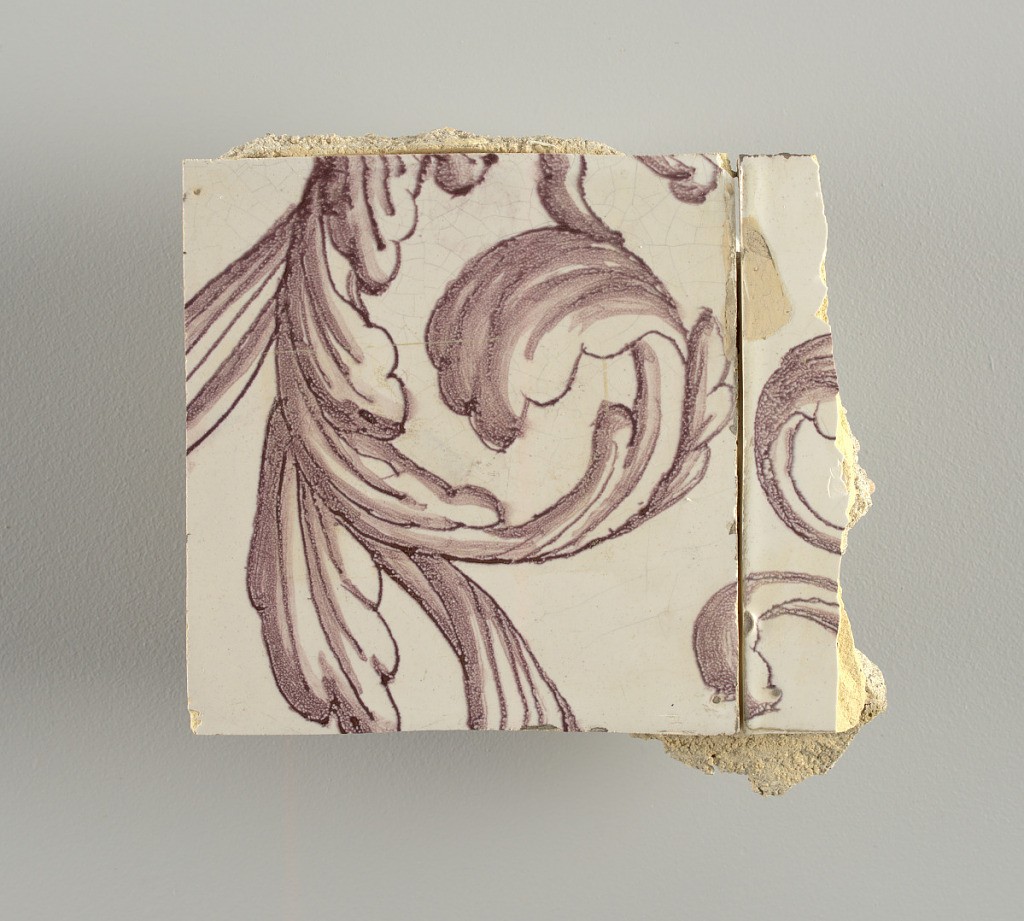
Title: Tile wall facing
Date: ca. 1725
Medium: Tin-glazed earthenware, underglaze
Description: Horizontal rectangle.  Thirty tiles wide and twenty-three tiles high with opening for fireplace eleven tiles wide and ten high.  Foliage arabesques disposed about three vertical axes from which are emphazised by urns at center and right, and at left by the figure of a standing woman carrying an infant on her arm and accompanied by two children.